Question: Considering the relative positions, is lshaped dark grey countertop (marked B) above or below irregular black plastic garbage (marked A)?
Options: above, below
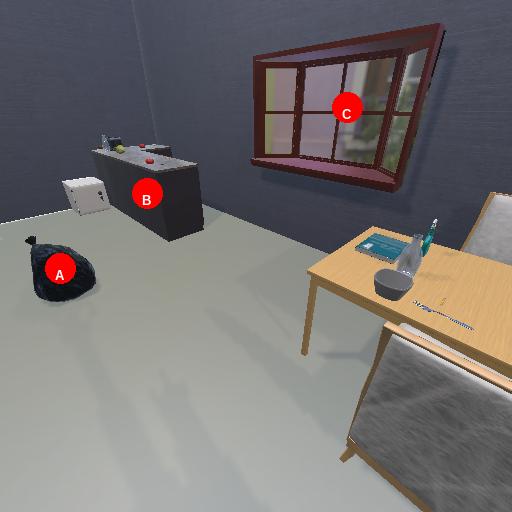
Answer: above